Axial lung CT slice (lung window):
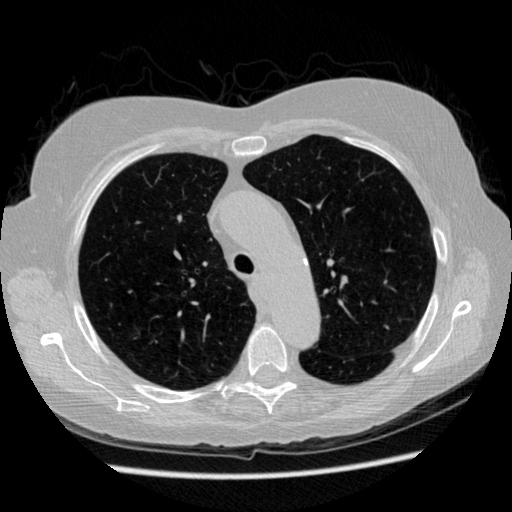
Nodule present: no